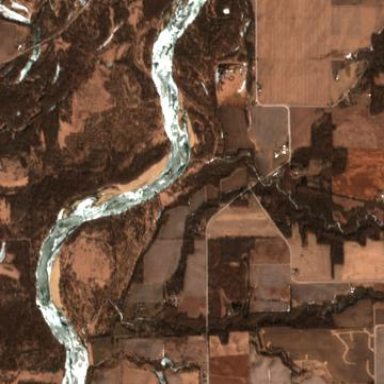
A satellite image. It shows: River flowing through the landscape.